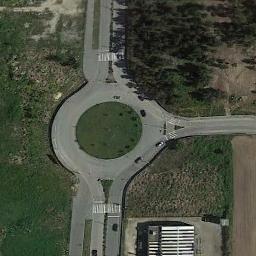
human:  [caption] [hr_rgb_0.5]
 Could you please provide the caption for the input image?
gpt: There is a building around the crossroads with some trees and a large lawn .

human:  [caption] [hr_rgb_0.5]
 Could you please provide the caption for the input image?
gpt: There are many trees beside the roundabout .

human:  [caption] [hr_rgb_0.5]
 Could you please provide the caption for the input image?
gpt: The roundabout is on the grass next to trees .

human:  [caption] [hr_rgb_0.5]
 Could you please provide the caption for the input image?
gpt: The roundabout with three exits and entrances is in the lawn and a forest is next to the roundabout .

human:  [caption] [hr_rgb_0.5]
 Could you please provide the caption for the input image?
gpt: There are some green trees and a meadow beside the roundabout .